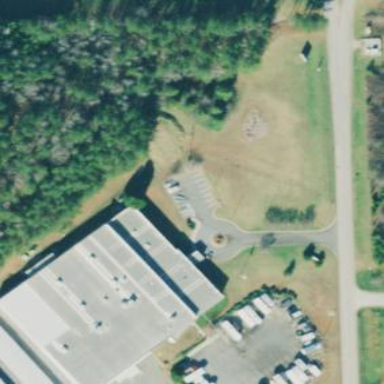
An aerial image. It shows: Building used for storage rental.